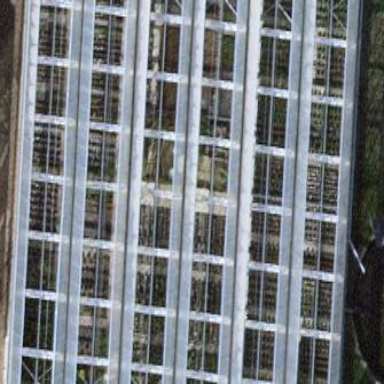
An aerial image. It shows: Greenhouse.